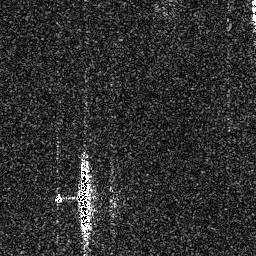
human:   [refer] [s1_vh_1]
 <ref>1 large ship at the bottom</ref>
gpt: <box>[[28, 59, 37, 94, 0]]</box>